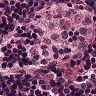
Metastatic tissue present: no